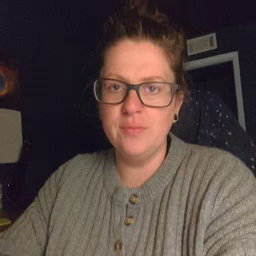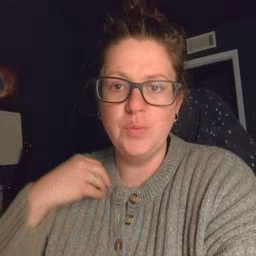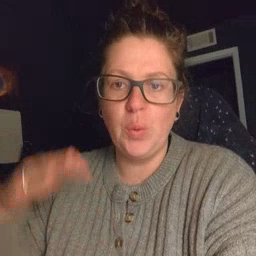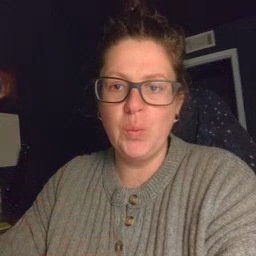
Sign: snow